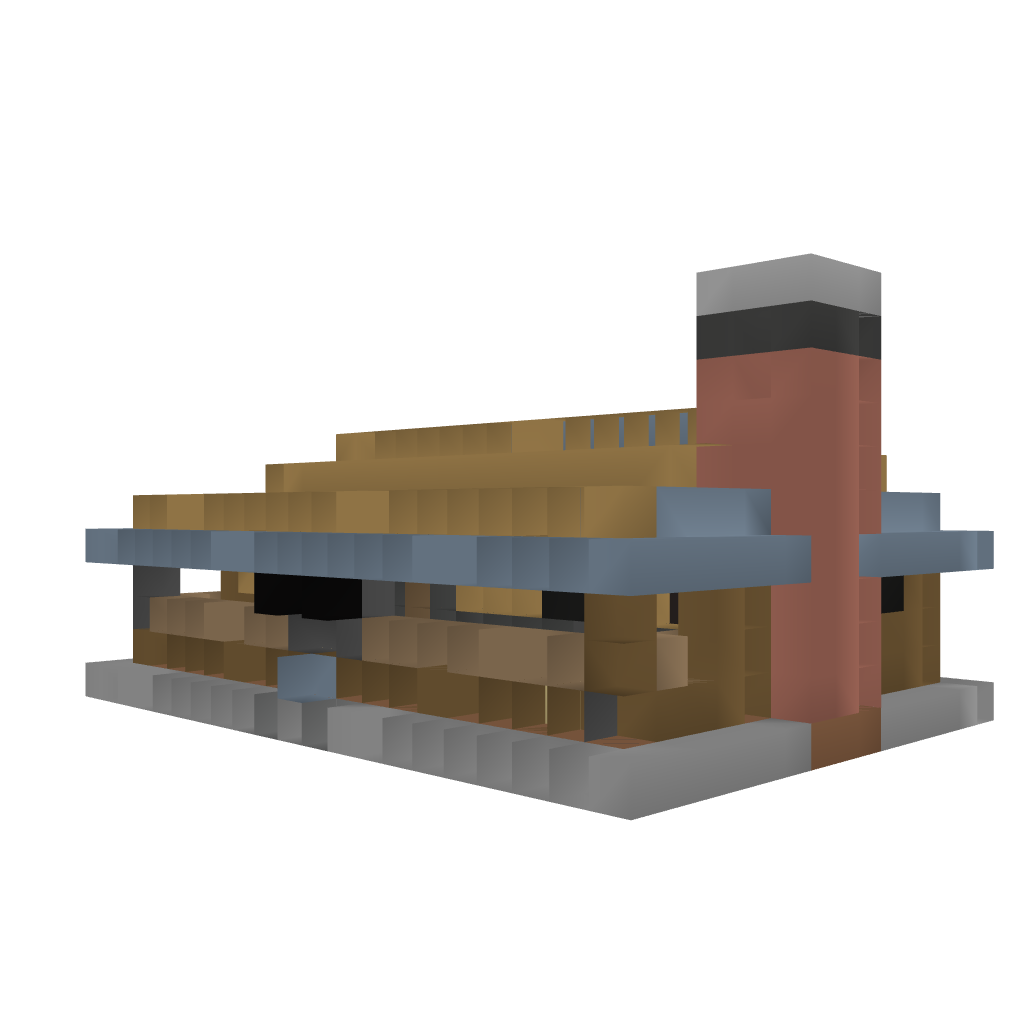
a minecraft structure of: Modern Cabin